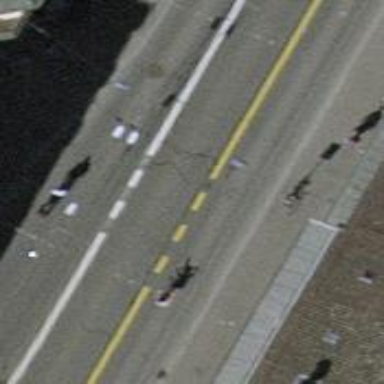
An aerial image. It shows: Tertiary road with asphalt surface and separate sidewalk. There are trolley wires above the road.